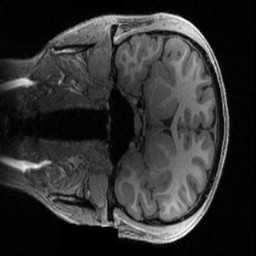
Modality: T1w
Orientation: coronal
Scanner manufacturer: siemens
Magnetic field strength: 3 T
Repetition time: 2.4 s
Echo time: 0.00222 s